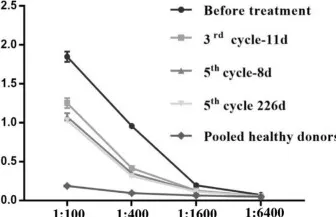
Antibody response to the NY-ESO-1 antigen as measured in the plasma by enzyme-linked immunosorbent assay (ELISA). (A) The results are expressed as the mean OD value and error bars indicate the SD for the triplicate values in each dilution. Out of the four different plasma dilutions tested (1:100, 1:400, 1:1,600, and 1:6,400), 1:100 and 1:400 were found to be the optimum dilutions to differentiate the anti-NY-ESO-1 antibody level before and after nivolumab treatment.
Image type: pathology (immunostaining)